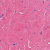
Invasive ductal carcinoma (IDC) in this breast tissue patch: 0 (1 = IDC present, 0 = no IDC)